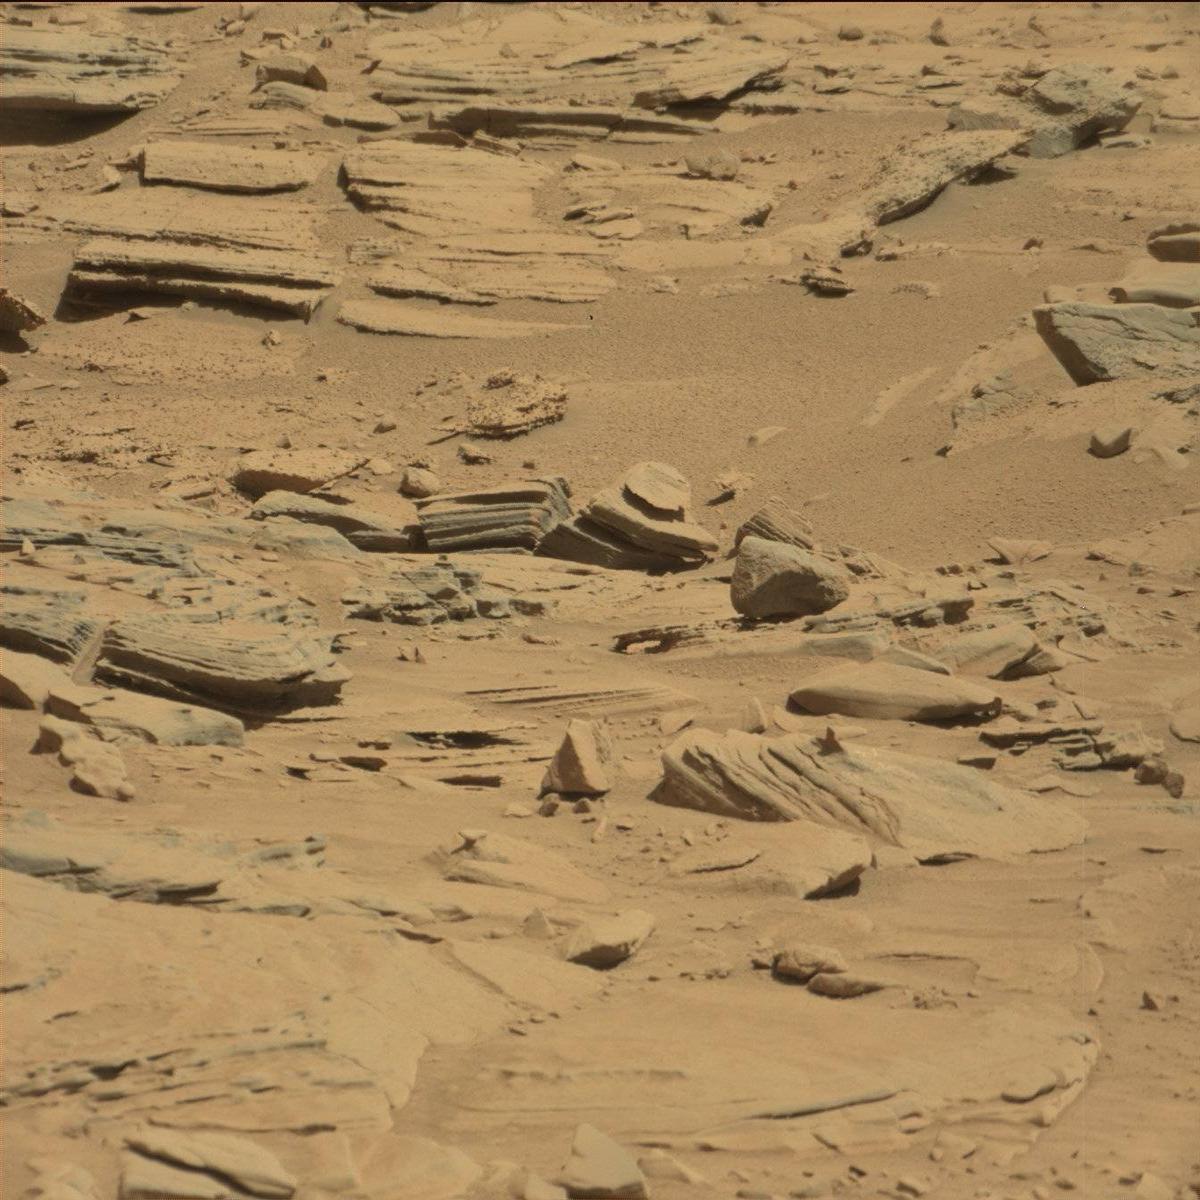
Terrain classes present: Bedrock, Rock, Sand / Soil